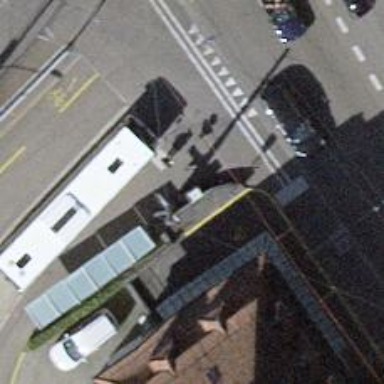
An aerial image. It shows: Street cabinet used for traffic control.